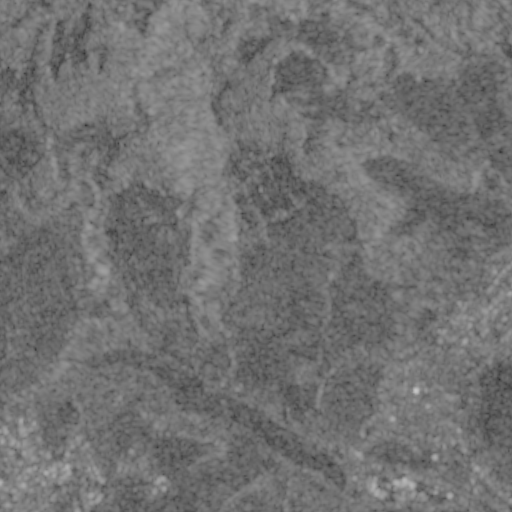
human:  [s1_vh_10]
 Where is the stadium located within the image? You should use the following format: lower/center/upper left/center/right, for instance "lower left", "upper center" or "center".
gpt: The stadium is located in the center right of the image.
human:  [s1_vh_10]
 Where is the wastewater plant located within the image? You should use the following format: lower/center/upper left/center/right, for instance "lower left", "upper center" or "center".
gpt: The wastewater plant is located in the lower right of the image.
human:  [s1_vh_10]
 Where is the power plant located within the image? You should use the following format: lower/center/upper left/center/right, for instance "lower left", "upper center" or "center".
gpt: There is no power plant in the image.

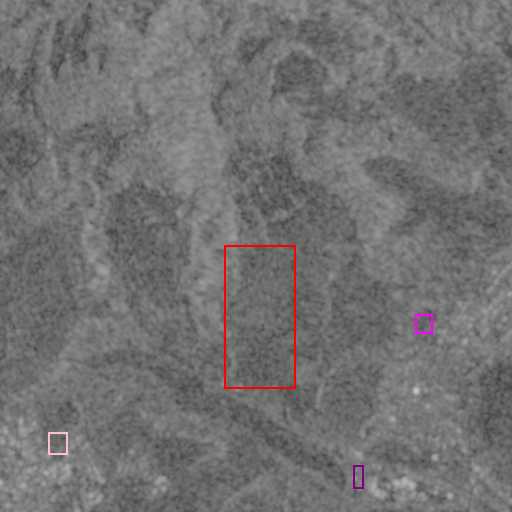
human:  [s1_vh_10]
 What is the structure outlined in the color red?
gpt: The structure outlined in red is a crop field.
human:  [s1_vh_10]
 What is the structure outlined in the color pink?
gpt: The structure outlined in pink is a park.
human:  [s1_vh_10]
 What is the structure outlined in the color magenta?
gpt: The structure outlined in magenta is a stadium.
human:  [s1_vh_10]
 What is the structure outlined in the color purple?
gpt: The structure outlined in purple is a wastewater plant.
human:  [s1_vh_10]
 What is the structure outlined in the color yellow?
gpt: There is no yellow outline.